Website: apple
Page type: billing-address
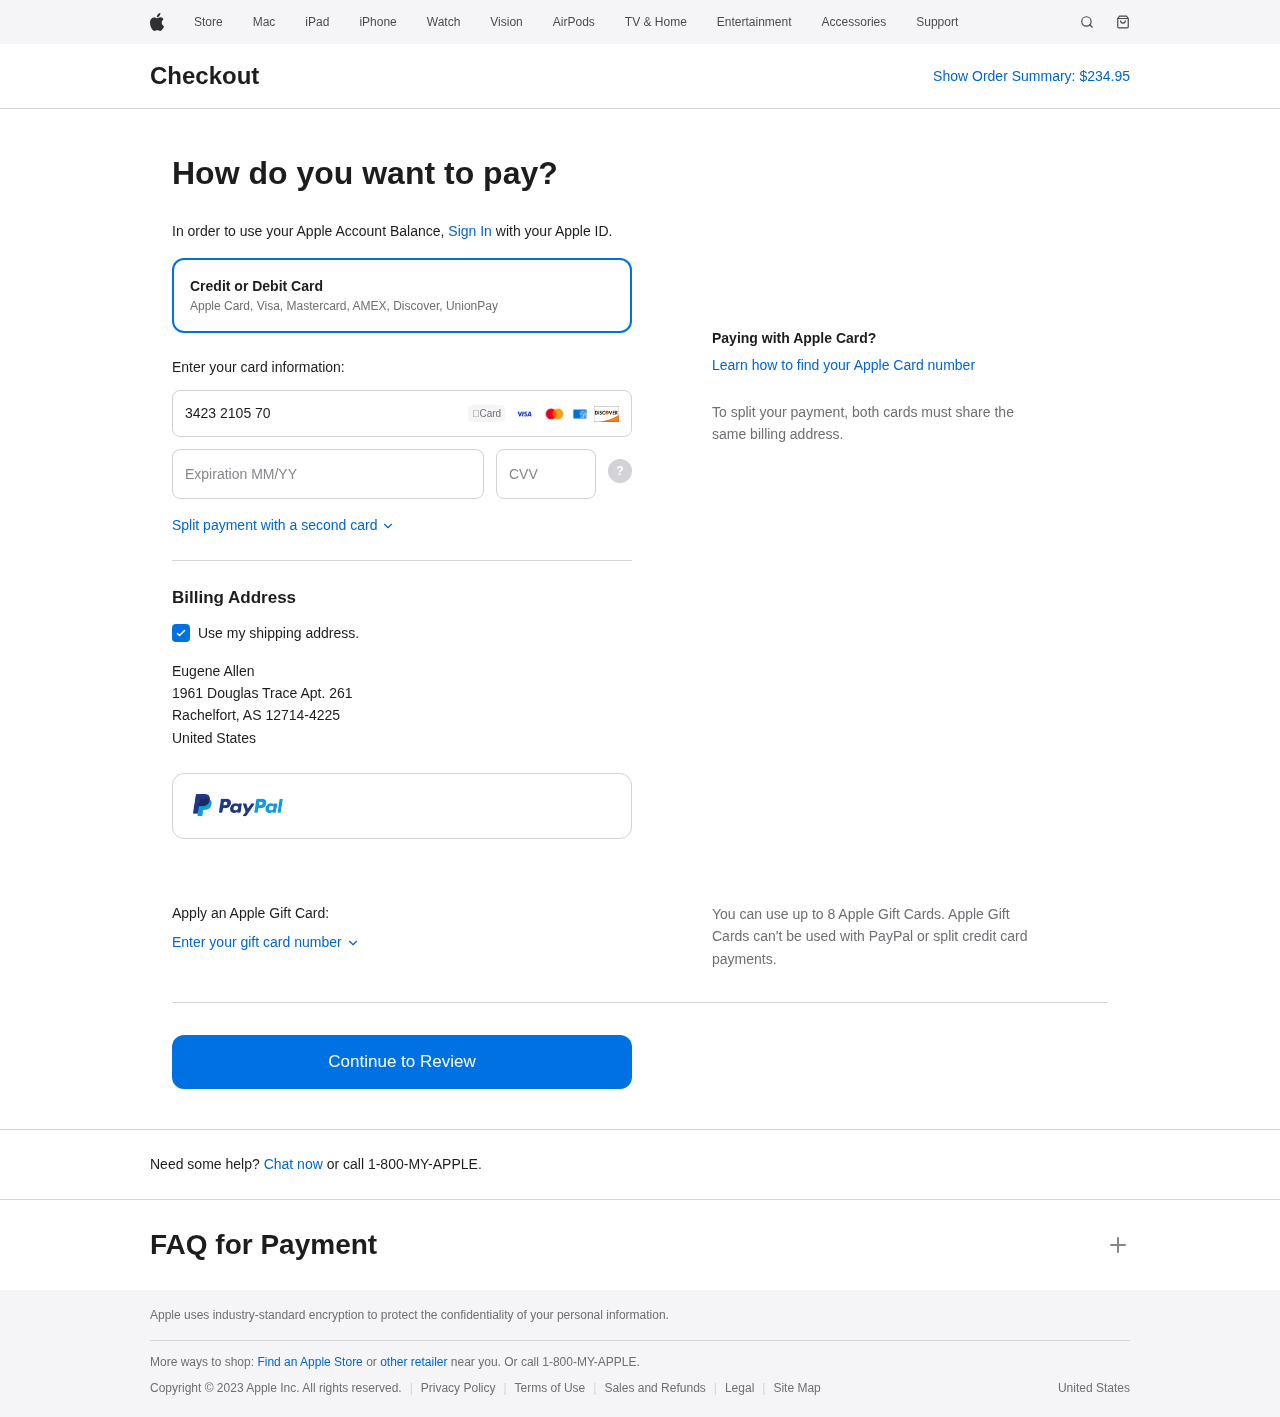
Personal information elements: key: PII_CARD_CVV
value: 4276
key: PII_CARD_EXPIRY
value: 05/27
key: PII_CARD_NUMBER
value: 3423 2105 7021 211
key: PII_CITY
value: Rachelfort
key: PII_COUNTRY
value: United States
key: PII_FULLNAME
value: Eugene Allen
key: PII_POSTCODE_FULL
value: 12714-4225
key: PII_STATE_ABBR
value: AS
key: PII_STREET
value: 1961 Douglas Trace Apt. 261
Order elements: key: ORDER_TOTAL
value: $234.95